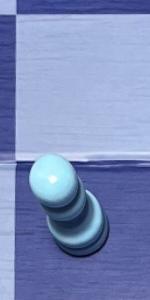
Label: Pawn_White